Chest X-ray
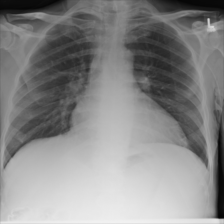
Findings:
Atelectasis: negative
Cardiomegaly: negative
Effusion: negative
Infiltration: negative
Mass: negative
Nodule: negative
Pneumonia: negative
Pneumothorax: negative
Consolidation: negative
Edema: negative
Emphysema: negative
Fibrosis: negative
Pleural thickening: negative
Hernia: negative